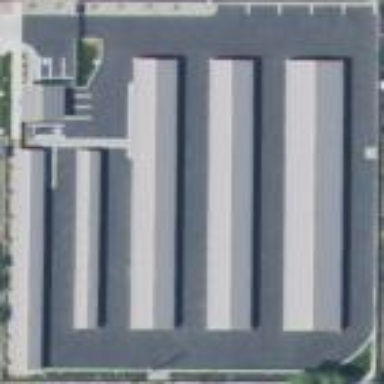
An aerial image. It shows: Storage rental shop.